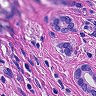
Metastatic tissue present: yes